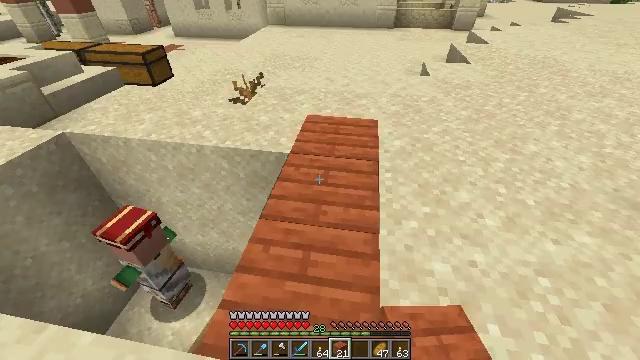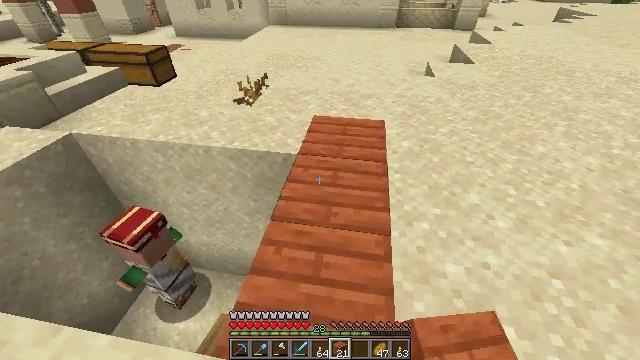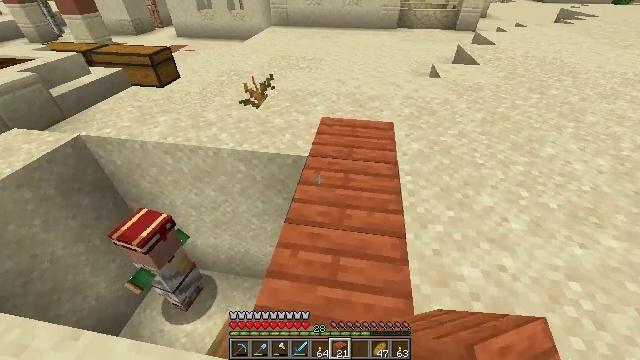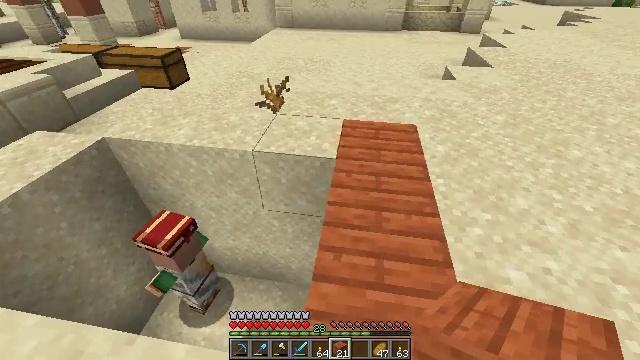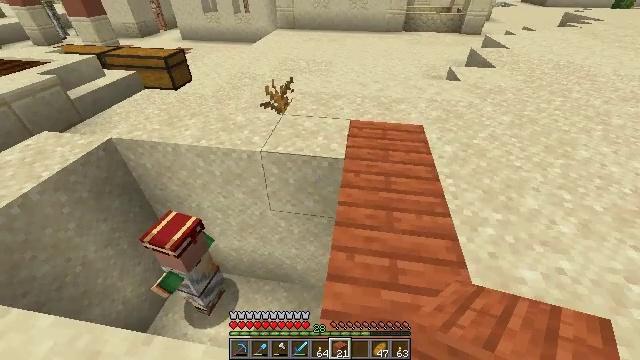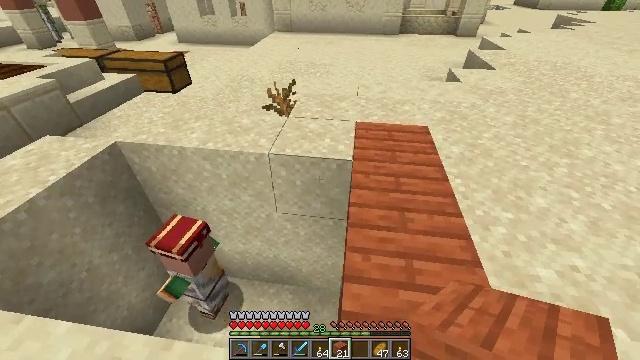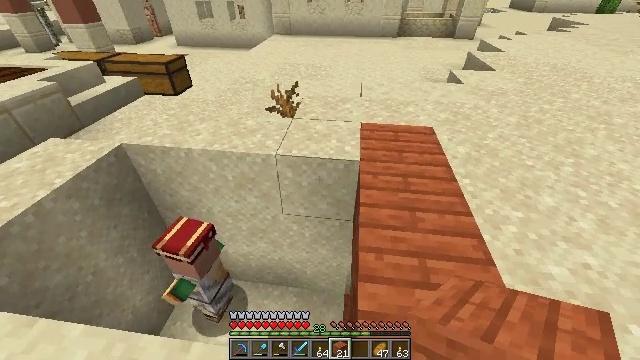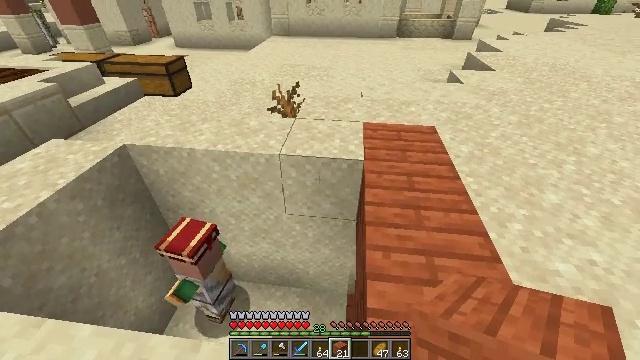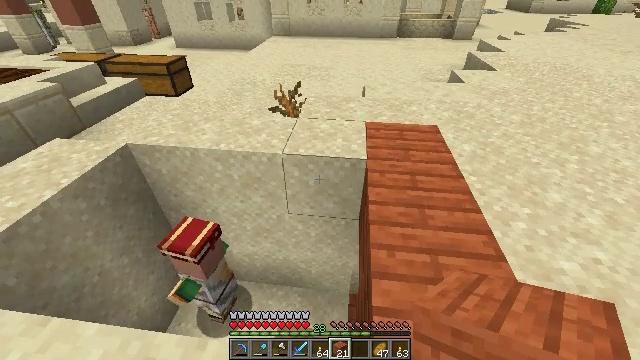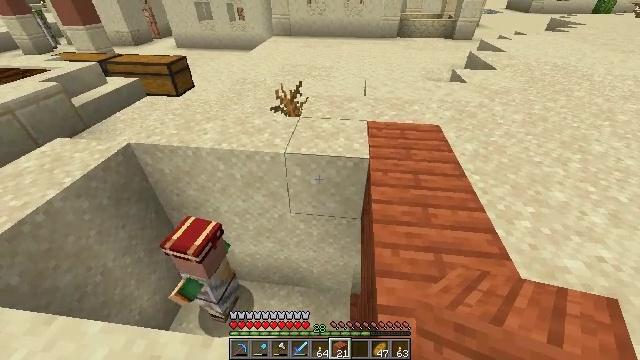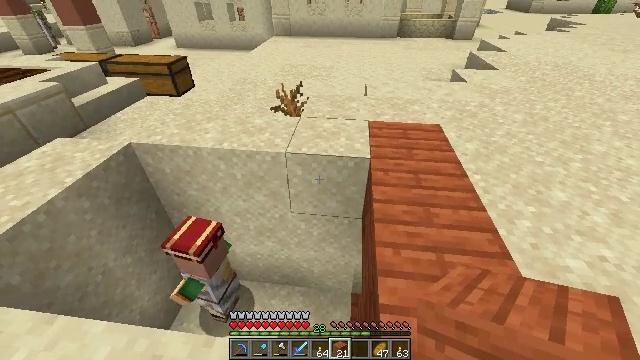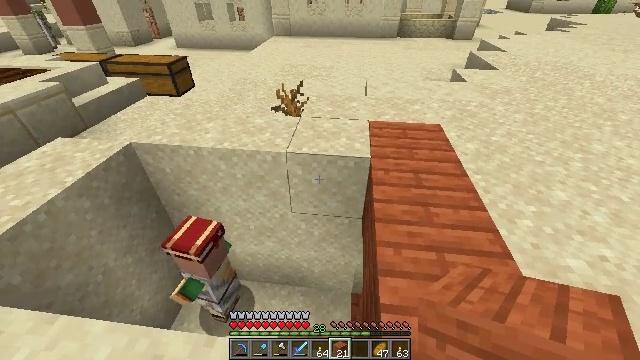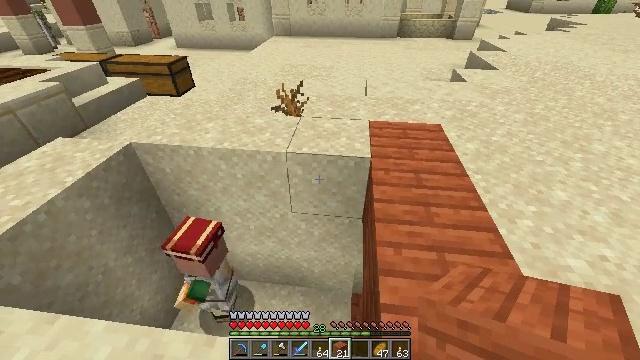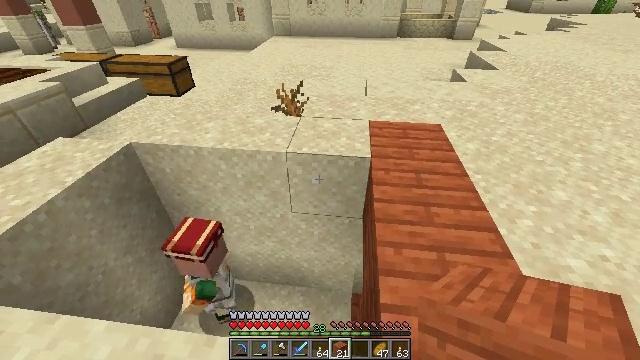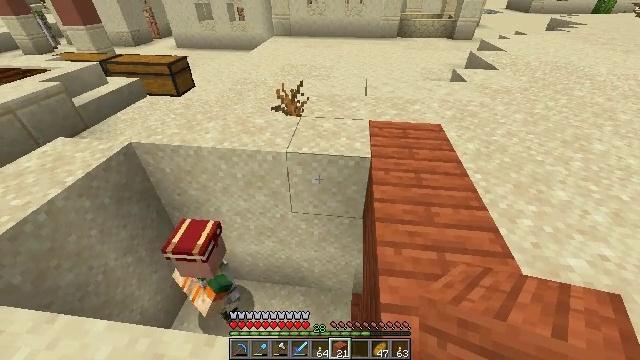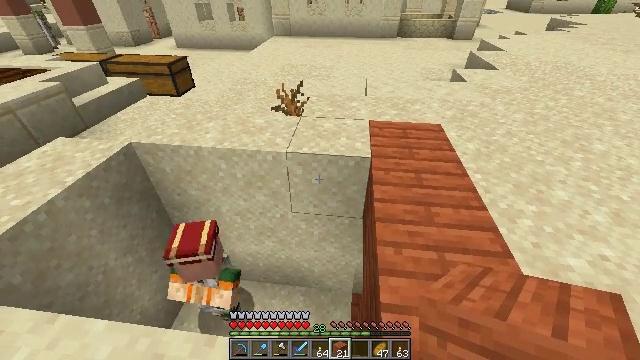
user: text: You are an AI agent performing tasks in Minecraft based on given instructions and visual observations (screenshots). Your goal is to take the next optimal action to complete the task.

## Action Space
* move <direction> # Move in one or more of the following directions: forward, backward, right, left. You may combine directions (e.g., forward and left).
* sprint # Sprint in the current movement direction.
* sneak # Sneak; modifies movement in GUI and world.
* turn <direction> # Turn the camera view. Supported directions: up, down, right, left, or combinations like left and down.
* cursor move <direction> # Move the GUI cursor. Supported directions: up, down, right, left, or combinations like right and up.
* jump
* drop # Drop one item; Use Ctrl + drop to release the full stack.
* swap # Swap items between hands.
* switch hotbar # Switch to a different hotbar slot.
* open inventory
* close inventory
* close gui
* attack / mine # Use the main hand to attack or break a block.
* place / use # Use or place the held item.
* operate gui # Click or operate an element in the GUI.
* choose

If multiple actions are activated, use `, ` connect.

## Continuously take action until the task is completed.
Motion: motion action
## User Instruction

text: Drop a composter.
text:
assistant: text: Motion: move left
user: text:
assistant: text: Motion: move left
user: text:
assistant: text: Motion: move left
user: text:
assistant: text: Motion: move left
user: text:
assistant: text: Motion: turn right
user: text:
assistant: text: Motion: no_op
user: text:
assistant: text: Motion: no_op
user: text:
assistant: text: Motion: no_op
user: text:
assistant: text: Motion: no_op
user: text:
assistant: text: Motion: no_op
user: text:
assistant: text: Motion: no_op
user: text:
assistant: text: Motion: no_op
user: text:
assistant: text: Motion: no_op
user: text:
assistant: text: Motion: no_op
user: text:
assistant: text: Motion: no_op
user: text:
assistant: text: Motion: no_op
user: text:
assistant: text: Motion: no_op
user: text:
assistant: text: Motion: no_op
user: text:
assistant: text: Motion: no_op
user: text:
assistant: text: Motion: no_op
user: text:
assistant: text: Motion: no_op
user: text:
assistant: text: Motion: no_op
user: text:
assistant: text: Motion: no_op
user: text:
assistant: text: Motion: no_op
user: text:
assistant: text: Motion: no_op
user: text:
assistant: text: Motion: no_op
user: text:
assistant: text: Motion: move right, turn right
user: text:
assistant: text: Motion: move right, turn right and up
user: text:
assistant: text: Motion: move forward and move right, turn right and up
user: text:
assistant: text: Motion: move forward and move right, turn right and up